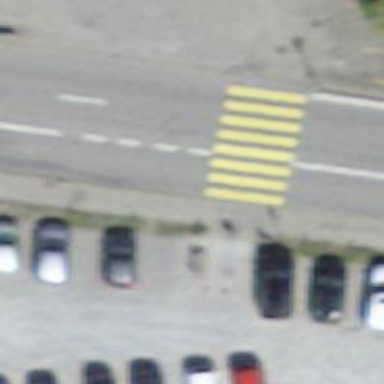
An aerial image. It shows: Zebra crossing on the road.